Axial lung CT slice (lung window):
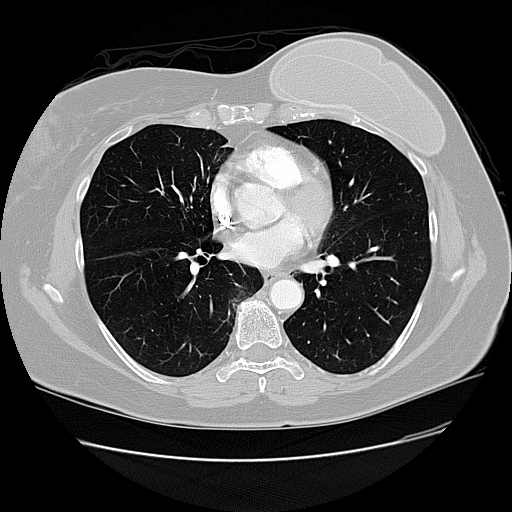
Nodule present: no